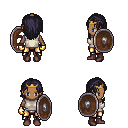
a pixel art fantasy rpg character, female body template, human, dark skin, white sleeveless shirt, gold greaves, raven long hairstyle, gold tiara, gold gloves, maroon shoes, shield, four views (front, back, left, right), 2x2 character sprite sheet, small pixel art, hard edges, no anti-aliasing